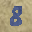
Label: 8